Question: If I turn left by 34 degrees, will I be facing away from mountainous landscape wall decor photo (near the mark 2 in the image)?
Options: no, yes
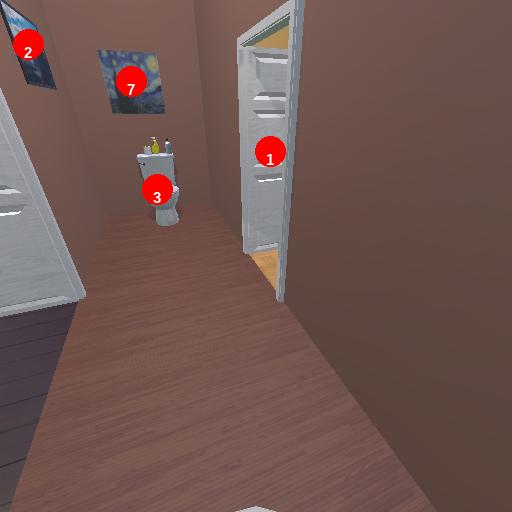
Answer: no